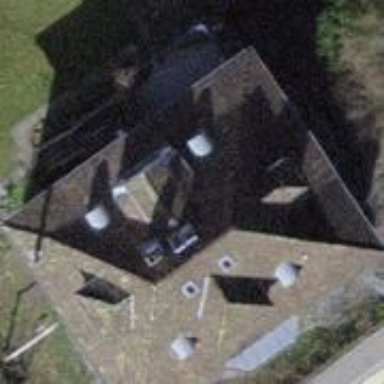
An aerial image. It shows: Detached building.